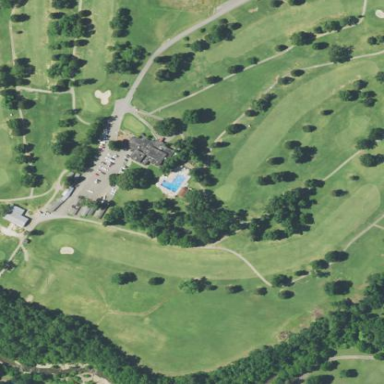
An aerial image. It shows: Golf course surrounded by greenery.